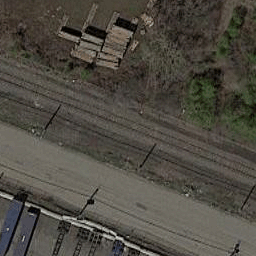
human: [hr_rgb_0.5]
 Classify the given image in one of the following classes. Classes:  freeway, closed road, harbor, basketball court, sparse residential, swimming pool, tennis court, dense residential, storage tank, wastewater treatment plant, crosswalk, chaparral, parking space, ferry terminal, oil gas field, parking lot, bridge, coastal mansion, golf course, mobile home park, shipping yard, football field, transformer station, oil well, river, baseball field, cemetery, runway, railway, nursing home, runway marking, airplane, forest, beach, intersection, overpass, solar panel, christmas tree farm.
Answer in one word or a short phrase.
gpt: railway